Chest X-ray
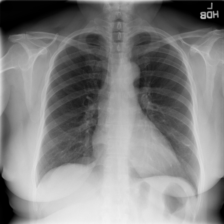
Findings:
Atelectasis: positive
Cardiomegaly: negative
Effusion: negative
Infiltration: negative
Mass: negative
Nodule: negative
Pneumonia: negative
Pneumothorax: negative
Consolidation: negative
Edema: negative
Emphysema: negative
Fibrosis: positive
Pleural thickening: negative
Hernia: negative